Question: I made a simple google map app that call a maps url from a webbrowser control and that worked well but now I am trying to add more functionality in a second app by using a TMapView control, but I can't get my new app to run.
I am using 32-bit Android with an LG Q7+ phone and RAD Studio 10.3.3
This also is happening with the sample Map Type Selector both C++ and Pascal versions so I think it must have something to do with FMX.Maps.Android.
I tried it with my first working project as well, but as soon as I added the TMapView control with proper settings and built it, it just crashes the same way with the null error on line 1525 in FMX.Maps.Android.pas file. This is definitely not my code :)
Most minimal sample I guess would be to create a c++ project with a TMapView control and fill in the required settings and run or just run the Map Type Selector sample with an Android 32-bit device.
I added all proper uses permissions for the app, added the google mapping service entitlement, added my special API key as well just like all the articles I have come across say to do for the app to run but I just get a crash:
'''
"Project map_cpp.apk raised exception class EJNIException with message 'java.lang.NullPointerException: Attempt to invoke virtual method 'java.lang.ClassLoader java.lang.Class.getClassLoader()' on a null object reference'.
'''
Screenshot:
<URL>

I've linked to the proper SDKs from what I can tell. Even tried multiple java SDK versions with no luck, same crash. I can't see anything wrong by the callstack but I am definitely not a java or pascal programmer by any means either and fairly new to RAD Studio.
Looking at the android monitor, the only thing that sticks out to me and looks like a possible authentication error is:
'''
"unable to connect to service com.google.android.gms.auth.key.retrieval.service.start"
'''
but I can't be for certain and like I said before, I followed the online setup guides. I am linking to the setup articles I followed below:
<URL>
<URL>
Android Monitor Log:
'''
03-28 09:45:57.559: I/rcadero.map_cp(28426): The ClassLoaderContext is a special shared library.
03-28 09:45:57.681: D/PhoneWindow(28426): windowLightStatusBar : false, disable View.SYSTEM_UI_FLAG_LIGHT_STATUS_BAR
03-28 09:45:57.815: I/C:\src
tl\source\startup\startup_android.cpp(28426): ###################### Calling __initialize_pascal_units
03-28 09:45:57.815: I/C:\src
tl\source\startup\startup_android.cpp(28426): ### __initialize_pascal_units: start
03-28 09:45:57.815: I/C:\src
tl\source\startup\startup_android.cpp(28426): ### _embtinit_start: 0x0x89491450 _embtinit_end: 0x0x89494884
03-28 09:45:58.345: I/C:\src
tl\source\startup\startup_android.cpp(28426): ### __initialize_pascal_units: finished
03-28 09:45:58.431: D/OpenGLRenderer(28426): Skia GL Pipeline
03-28 09:45:58.701: I/Adreno(28426): QUALCOMM build : f161b04, I0380b38922
03-28 09:45:58.701: I/Adreno(28426): Build Date : 04/06/19
03-28 09:45:58.701: I/Adreno(28426): OpenGL ES Shader Compiler Version: EV031.25.03.03
03-28 09:45:58.701: I/Adreno(28426): Local Branch : mybranche9580cbd-6698-f10a-bcc9-1458d0b52ae8
03-28 09:45:58.701: I/Adreno(28426): Remote Branch : quic/gfx-adreno.lnx.1.0.r52-rel
03-28 09:45:58.701: I/Adreno(28426): Remote Branch : NONE
03-28 09:45:58.701: I/Adreno(28426): Reconstruct Branch : NOTHING
03-28 09:45:58.701: I/Adreno(28426): Build Config : S L 6.0.7 AArch32
03-28 09:45:58.705: I/Adreno(28426): PFP: 0x005ff110, ME: 0x005ff066
03-28 09:45:58.712: I/ConfigStore(28426): android::hardware::configstore::V1_0::ISurfaceFlingerConfigs::hasWideColorDisplay retrieved: 0
03-28 09:45:58.713: I/ConfigStore(28426): android::hardware::configstore::V1_0::ISurfaceFlingerConfigs::hasHDRDisplay retrieved: 0
03-28 09:45:58.762: W/System.err(28426): java.lang.NullPointerException: Attempt to invoke virtual method 'java.lang.ClassLoader java.lang.Class.getClassLoader()' on a null object reference
03-28 09:45:58.762: W/System.err(28426): at com.embarcadero.rtl.ProxyInterface.CreateProxyClass(ProxyInterface.java:16)
03-28 09:45:58.762: W/System.err(28426): at android.app.NativeActivity.onStartNative(Native Method)
03-28 09:45:58.763: W/System.err(28426): at android.app.NativeActivity.onStart(NativeActivity.java:223)
03-28 09:45:58.763: W/System.err(28426): at android.app.Instrumentation.callActivityOnStart(Instrumentation.java:1392)
03-28 09:45:58.763: W/System.err(28426): at android.app.Activity.performStart(Activity.java:7180)
03-28 09:45:58.763: W/System.err(28426): at android.app.ActivityThread.handleStartActivity(ActivityThread.java:3045)
03-28 09:45:58.764: W/System.err(28426): at android.app.servertransaction.TransactionExecutor.performLifecycleSequence(TransactionExecutor.java:180)
03-28 09:45:58.764: W/System.err(28426): at android.app.servertransaction.TransactionExecutor.cycleToPath(TransactionExecutor.java:165)
03-28 09:45:58.764: W/System.err(28426): at android.app.servertransaction.TransactionExecutor.executeLifecycleState(TransactionExecutor.java:142)
03-28 09:45:58.764: W/System.err(28426): at android.app.servertransaction.TransactionExecutor.execute(TransactionExecutor.java:70)
03-28 09:45:58.765: W/System.err(28426): at android.app.ActivityThread$H.handleMessage(ActivityThread.java:1864)
03-28 09:45:58.765: W/System.err(28426): at android.os.Handler.dispatchMessage(Handler.java:106)
03-28 09:45:58.765: W/System.err(28426): at android.os.Looper.loop(Looper.java:205)
03-28 09:45:58.765: W/System.err(28426): at android.app.ActivityThread.main(ActivityThread.java:6991)
03-28 09:45:58.765: W/System.err(28426): at java.lang.reflect.Method.invoke(Native Method)
03-28 09:45:58.766: W/System.err(28426): at com.android.internal.os.RuntimeInit$MethodAndArgsCaller.run(RuntimeInit.java:493)
03-28 09:45:58.766: W/System.err(28426): at com.android.internal.os.ZygoteInit.main(ZygoteInit.java:884)
'''
Thanks for any help!
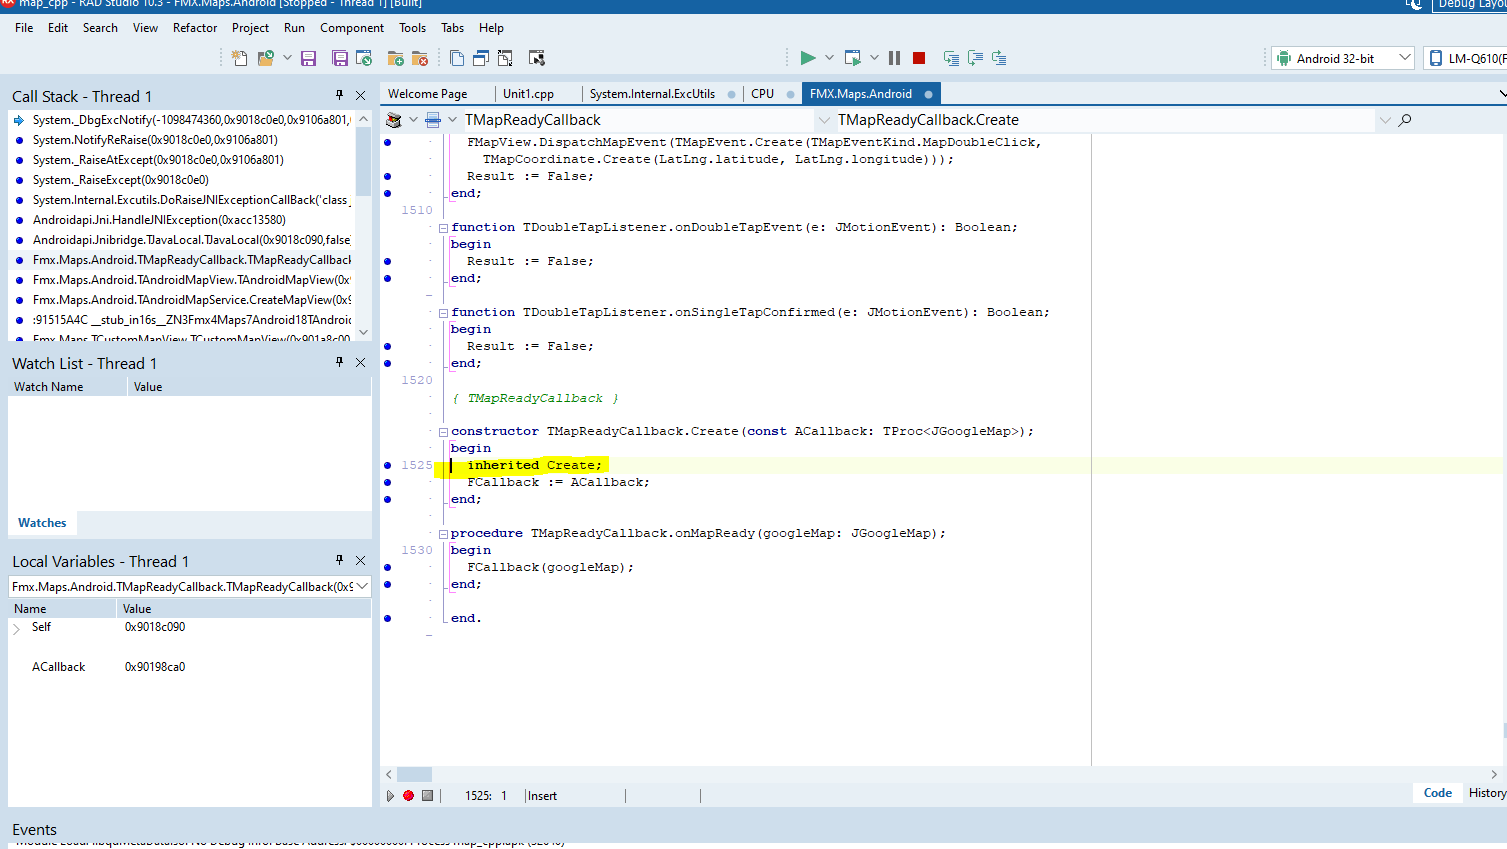
Answer: Dave Nottage figured it out - link below:
"Some sample apps need updating to use the new Google Play Services libraries. To do this, in Project Manager under Target Platforms, expand the target Android platform, right-click Libraries and click "Revert System files to default". Rebuild the app and it should be OK."
<URL>